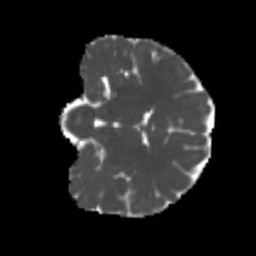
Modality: MD
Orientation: coronal
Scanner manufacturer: siemens
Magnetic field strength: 3 T
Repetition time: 4 s
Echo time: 0.0594 s